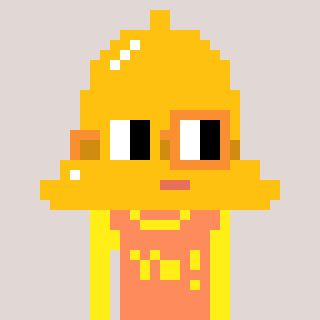
a pixel art character with square yellow and orange glasses, a bell-shaped head and a peachy-colored body on a warm background